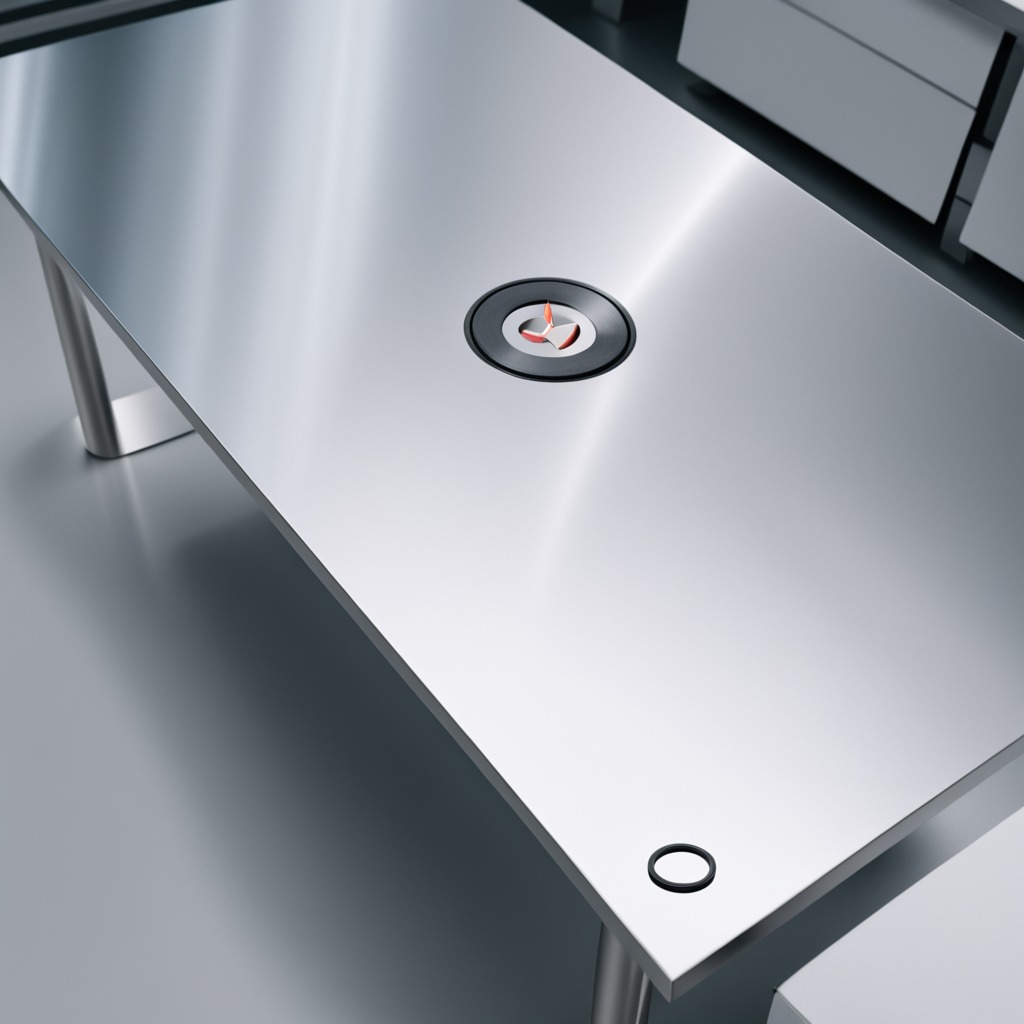
A rubber O-ring is lying on a stainless steel table in a high-end prototyping lab.